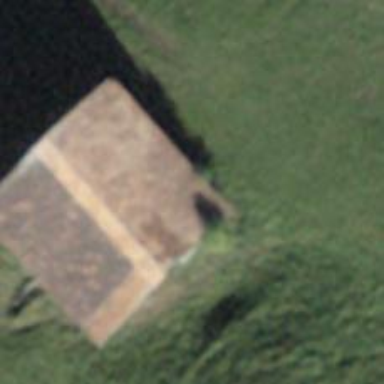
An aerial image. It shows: Barn.